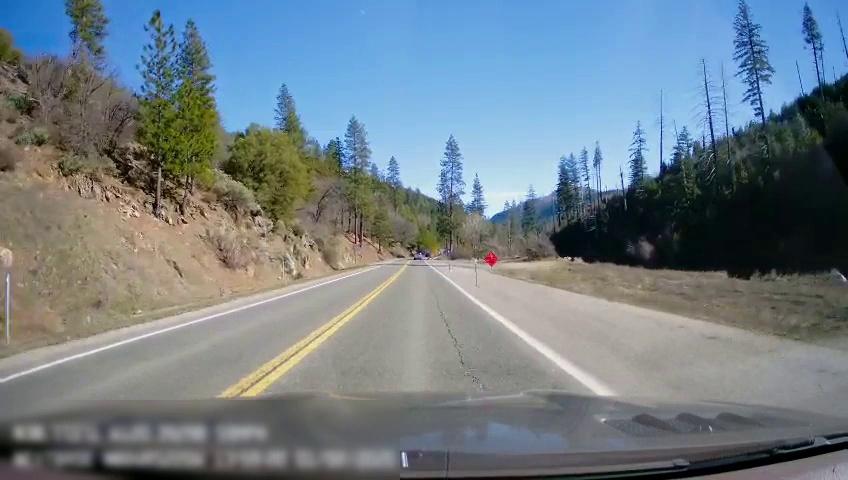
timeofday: Day
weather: Sunny
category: Drivable Space
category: Drivable Space
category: Vehicles | Truck
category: Lanes | Opposite Lane
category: Lanes | Current Lane
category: Lanes | Opposite Lane
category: Lanes | Current Lane